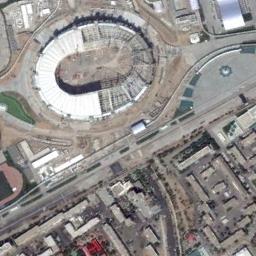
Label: stadium